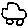
Label: car